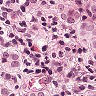
Metastatic tissue present: yes